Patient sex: M
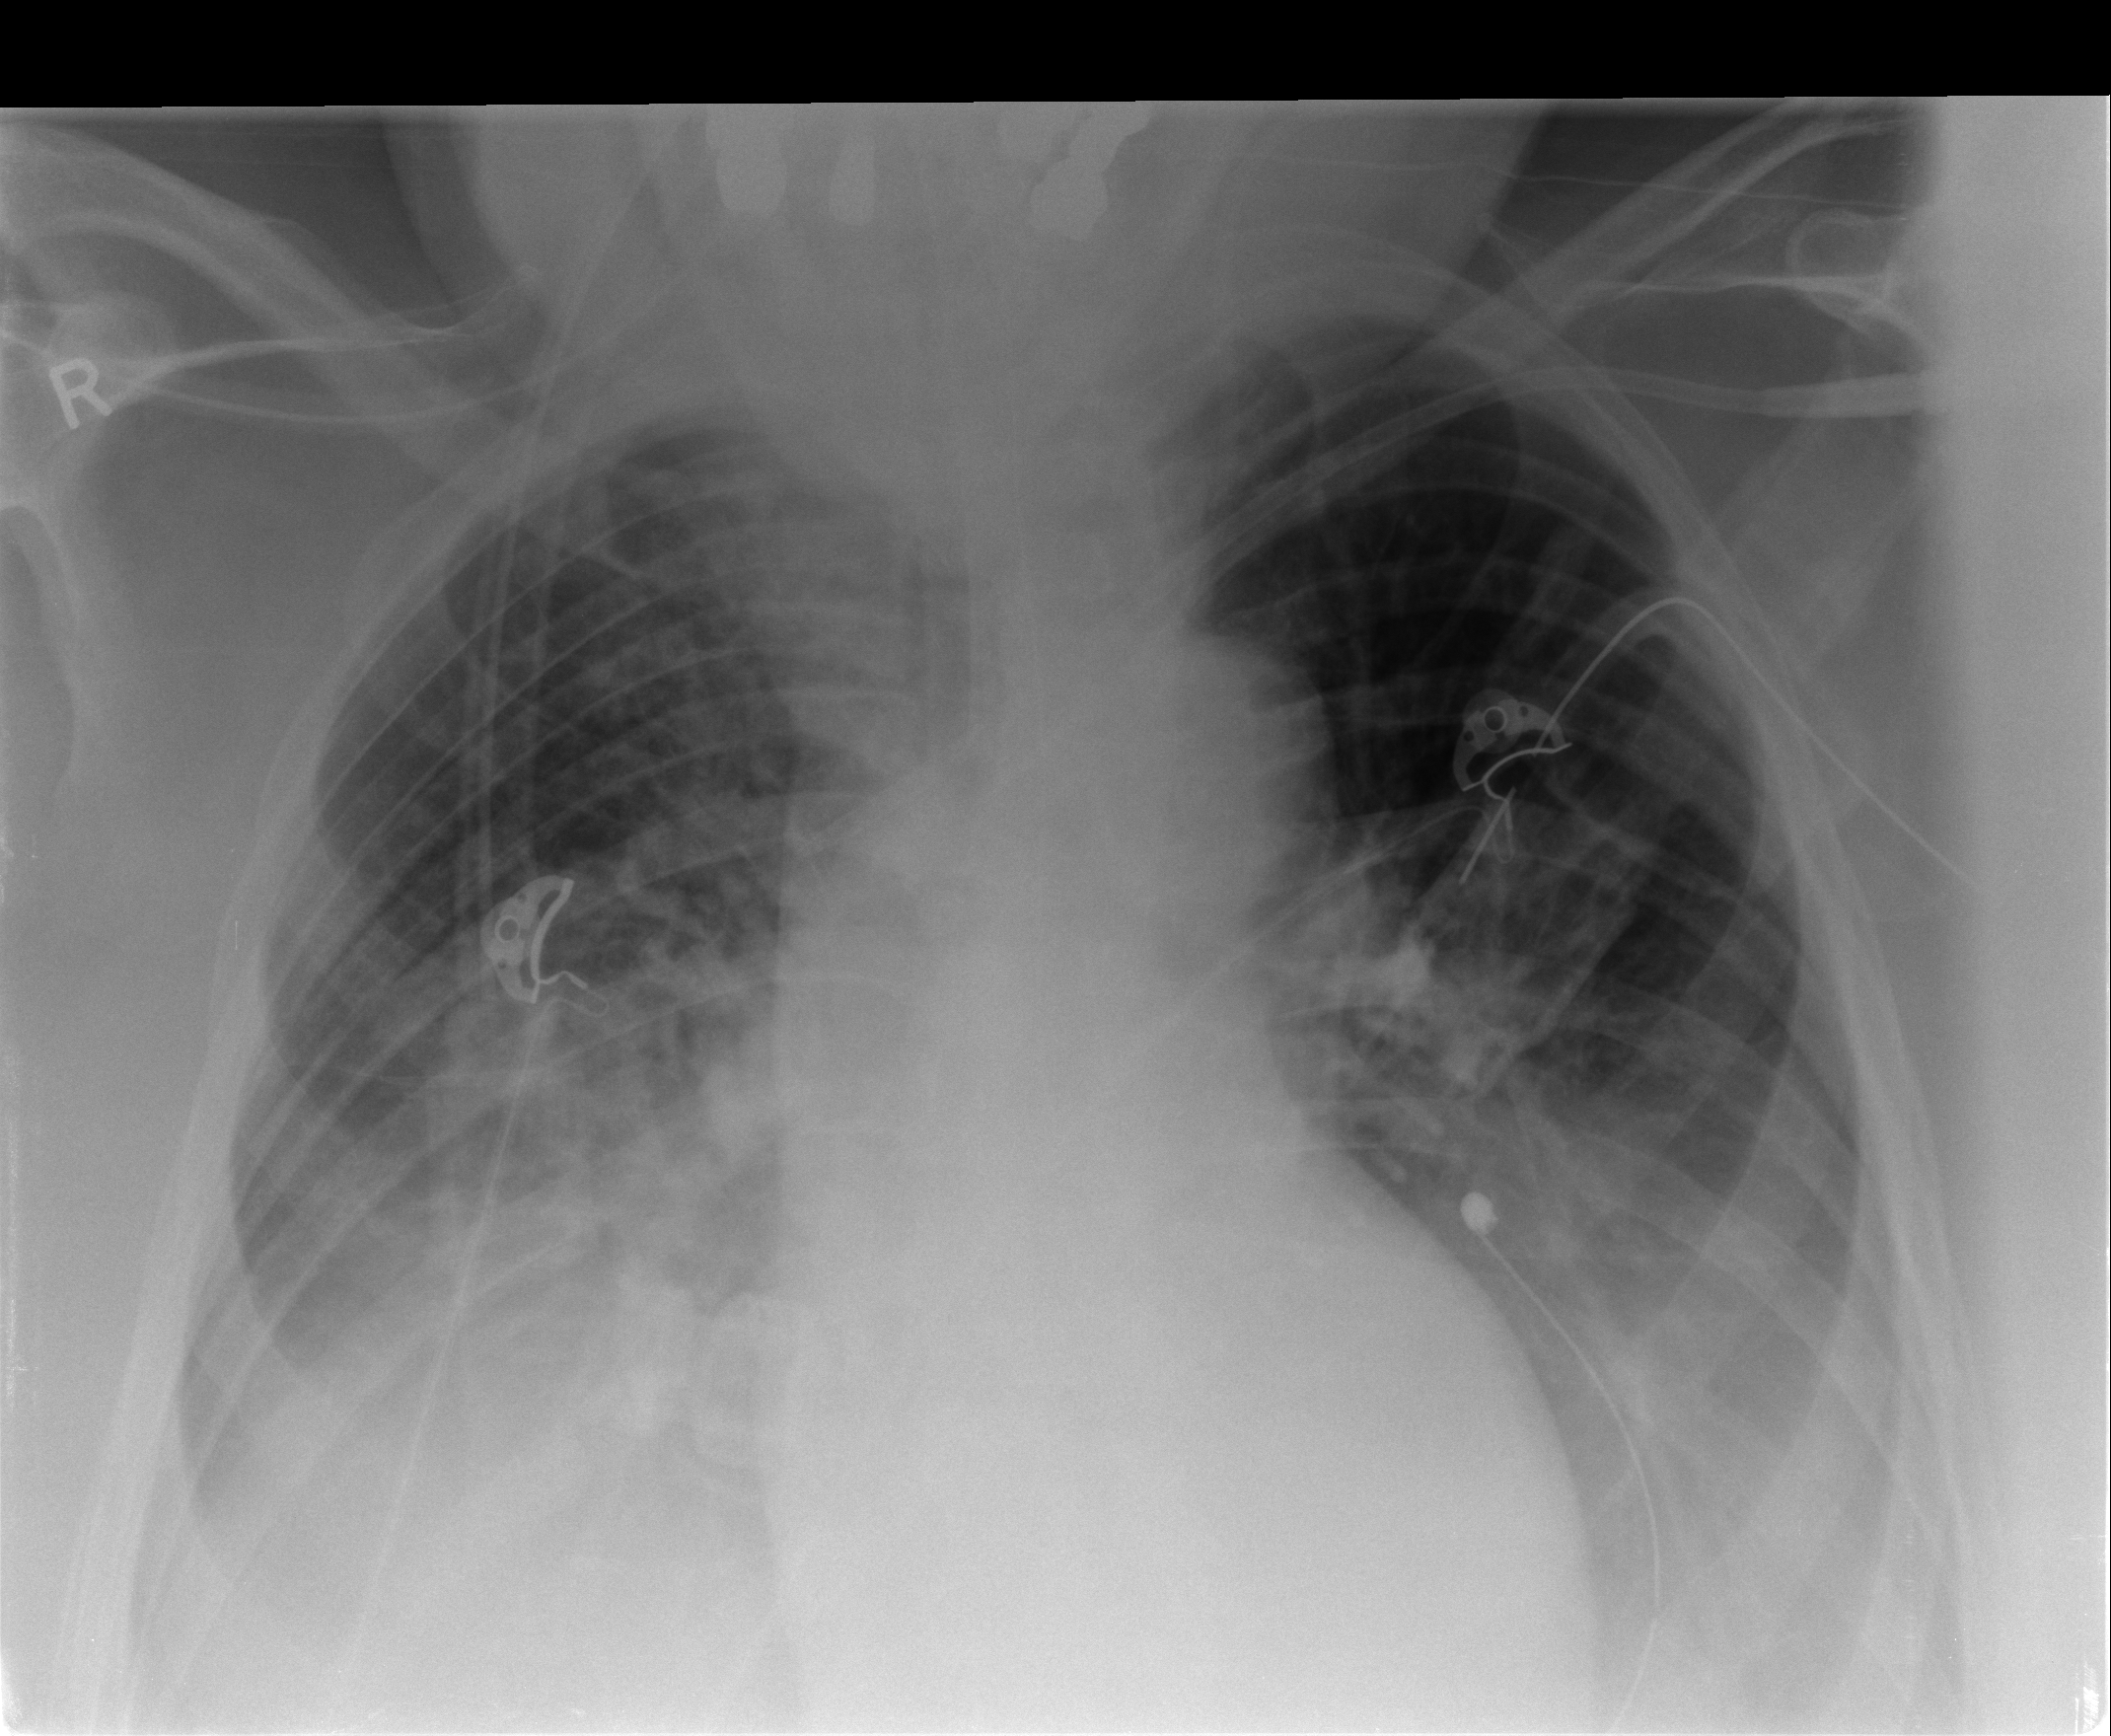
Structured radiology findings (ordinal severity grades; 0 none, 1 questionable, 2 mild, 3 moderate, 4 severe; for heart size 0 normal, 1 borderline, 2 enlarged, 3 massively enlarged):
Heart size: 0
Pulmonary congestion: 0
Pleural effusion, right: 2
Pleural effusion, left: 2
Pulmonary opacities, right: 2
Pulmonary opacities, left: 0
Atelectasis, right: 1
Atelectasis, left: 1